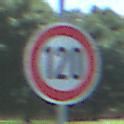
Verkehrszeichen: Geschwindigkeit120
Umgebung: Outdoor, Nature
Tageszeit: Midday
Wetter: Clear
Licht: Natural
Jahreszeit: Summer
Kontrast: HighContrast